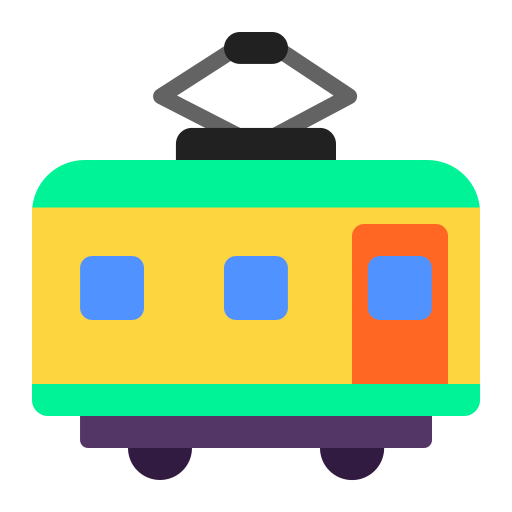
railway car flat